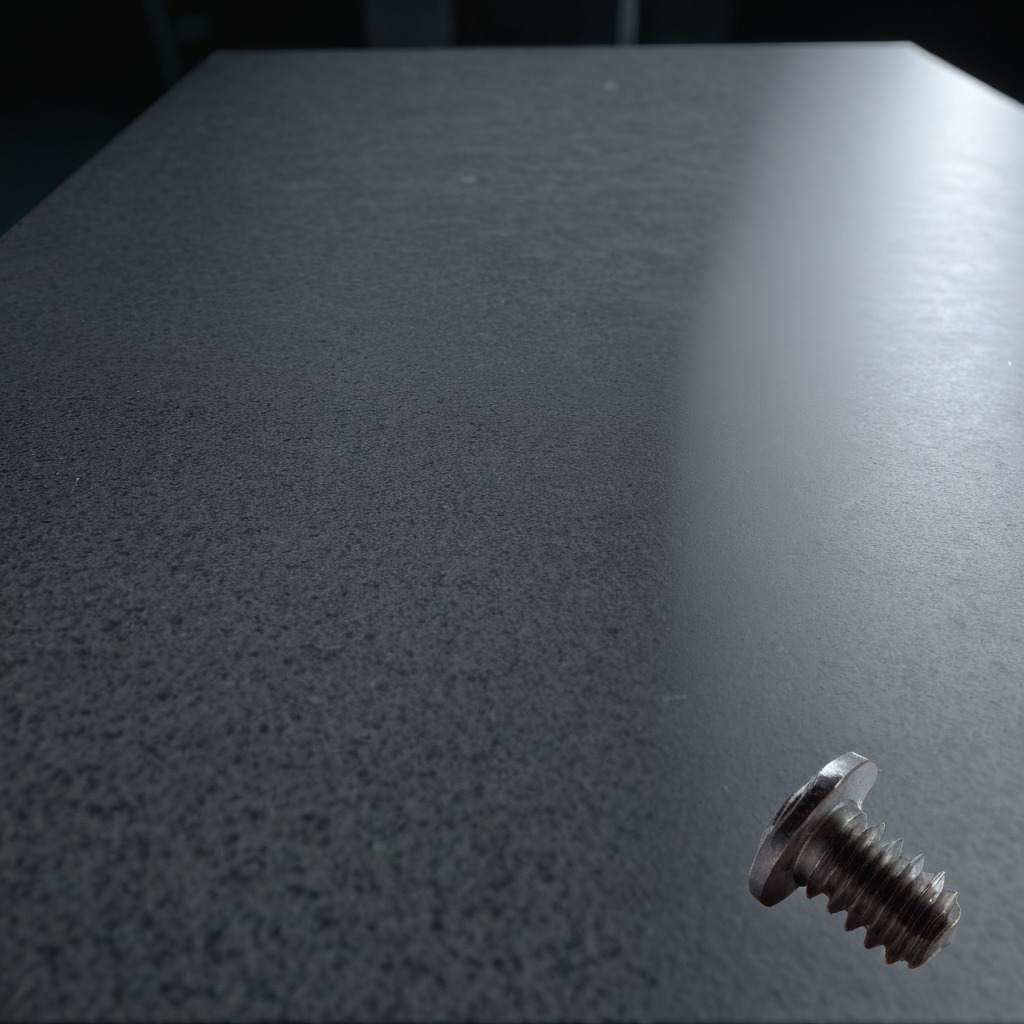
A metal screw is lying on a clean granite table inside a workshop at night.